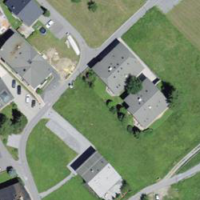
EUNIS habitat code: 26
Species observed at this site:
Heracleum sphondylium